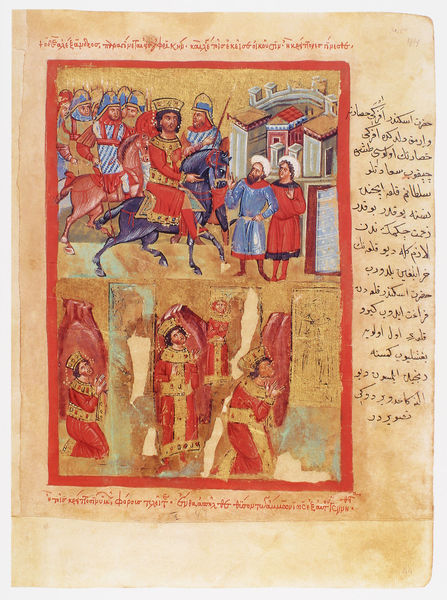
Titel: Der griechische Alexanderroman
Institution: Venedig, Hellenic Institute Codex Gr. 5
Schlagwörter: blau, mann, menschen, stadt, bunt, frau, männer, rot, gold, mantel, pferd, reiter, umrandung, schrift, papier, komplementär, dorf, farbe, könig, lanze, soldaten, schriftzeichen, befestigung, buch, burg, illustration, beten, ritter, buchdruck, buchseite, arabisch, heiligenschein, pfers, mittelalter, klerus, priester, kreuzzug, heilige, anbetung, jerusalem, handschrift, sultan, zweigeteilt, arabische schrift, illumination, ilustration, unperspektivisch, komplement#r